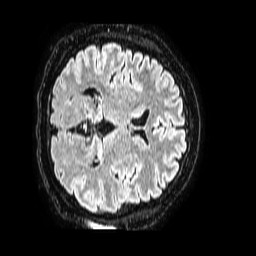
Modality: FLAIR
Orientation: axial
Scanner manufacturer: philips
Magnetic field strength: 1.5 T
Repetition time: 4.8 s
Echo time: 0.3 s